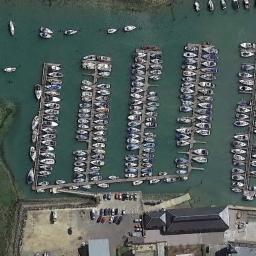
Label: harbor